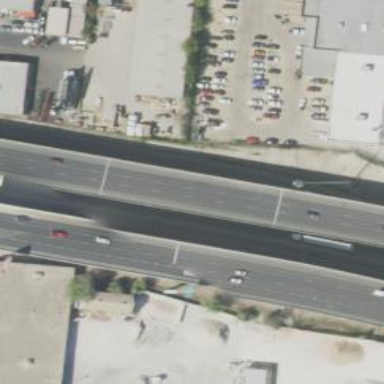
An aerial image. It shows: Motorway junction.